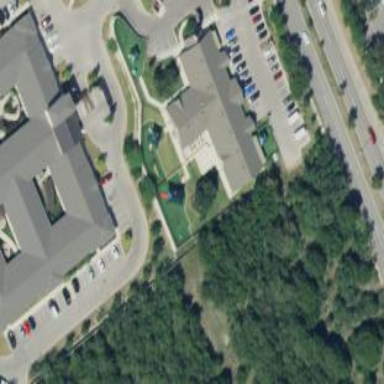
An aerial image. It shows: Kindergarten building.